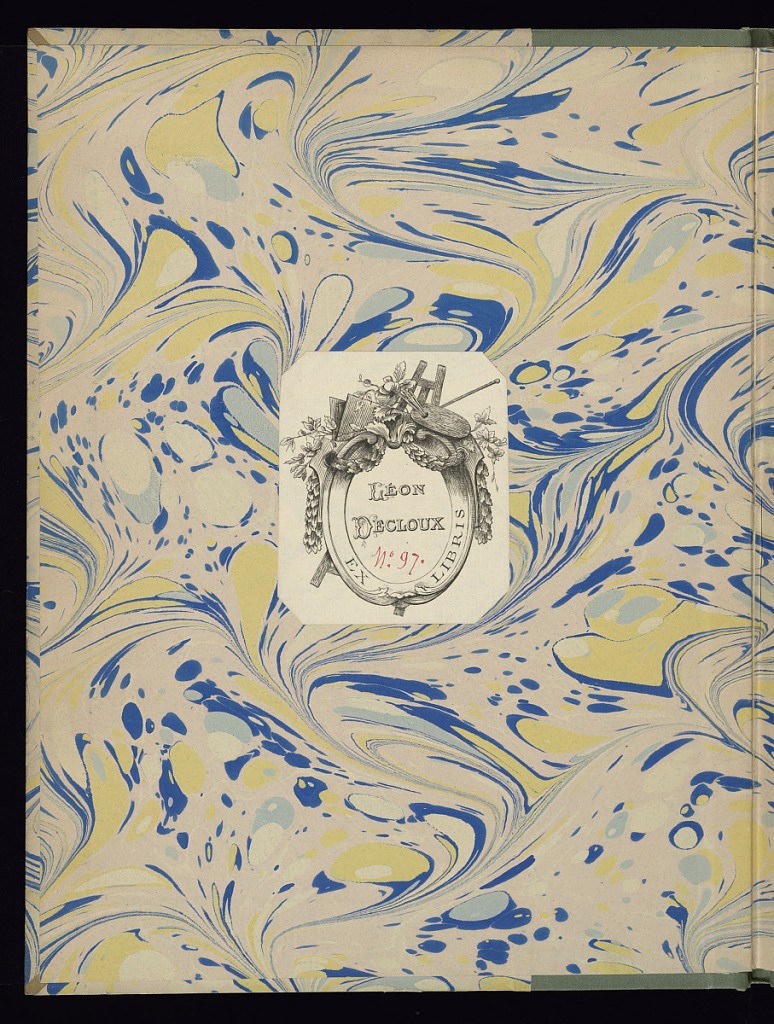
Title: Album of Prints: Arabesques by Jean Démosthène Dugourc
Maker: Jean Démosthène Dugourc, French, 1749–1825
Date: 1782
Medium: Bound volume of engravings on paper
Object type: Book
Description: Albums of prints containing 6 ornamental grosteque etchings by Jean Démosthène Dugourc.